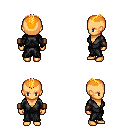
a pixel art fantasy rpg character, female body template, human, tanned skin, gray robe, red pants, light blonde short mohawk hairstyle, leather bracers, four views (front, back, left, right), 2x2 character sprite sheet, small pixel art, hard edges, no anti-aliasing